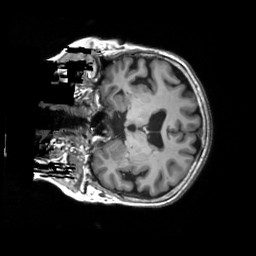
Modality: T1w
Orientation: coronal
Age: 73
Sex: female
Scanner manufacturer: siemens
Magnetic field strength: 3 T
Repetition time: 2.5 s
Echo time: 0.00248 s